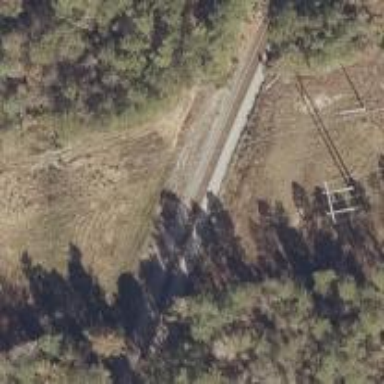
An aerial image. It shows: Railway track.